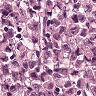
Metastatic tissue present: yes